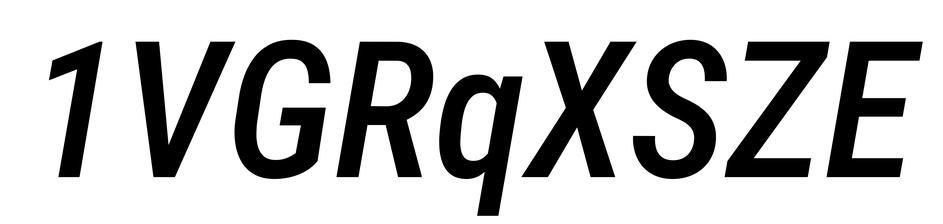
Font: Roboto-Italic_Condensed_Medium_Italic